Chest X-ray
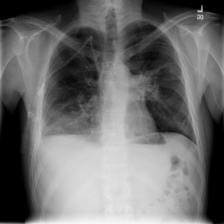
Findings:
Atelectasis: negative
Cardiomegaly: negative
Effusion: negative
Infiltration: negative
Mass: positive
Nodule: negative
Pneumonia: negative
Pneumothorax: negative
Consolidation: negative
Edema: negative
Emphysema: negative
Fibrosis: negative
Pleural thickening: negative
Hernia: negative